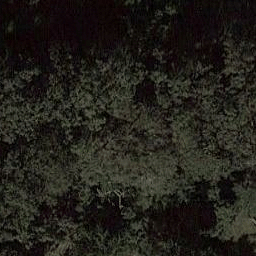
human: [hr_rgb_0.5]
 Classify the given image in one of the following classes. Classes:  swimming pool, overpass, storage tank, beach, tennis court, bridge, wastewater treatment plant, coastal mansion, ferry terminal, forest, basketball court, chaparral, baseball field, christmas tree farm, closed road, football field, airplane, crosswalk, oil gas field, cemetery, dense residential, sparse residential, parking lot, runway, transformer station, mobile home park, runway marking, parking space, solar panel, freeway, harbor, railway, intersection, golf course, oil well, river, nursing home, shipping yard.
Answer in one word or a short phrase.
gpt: forest